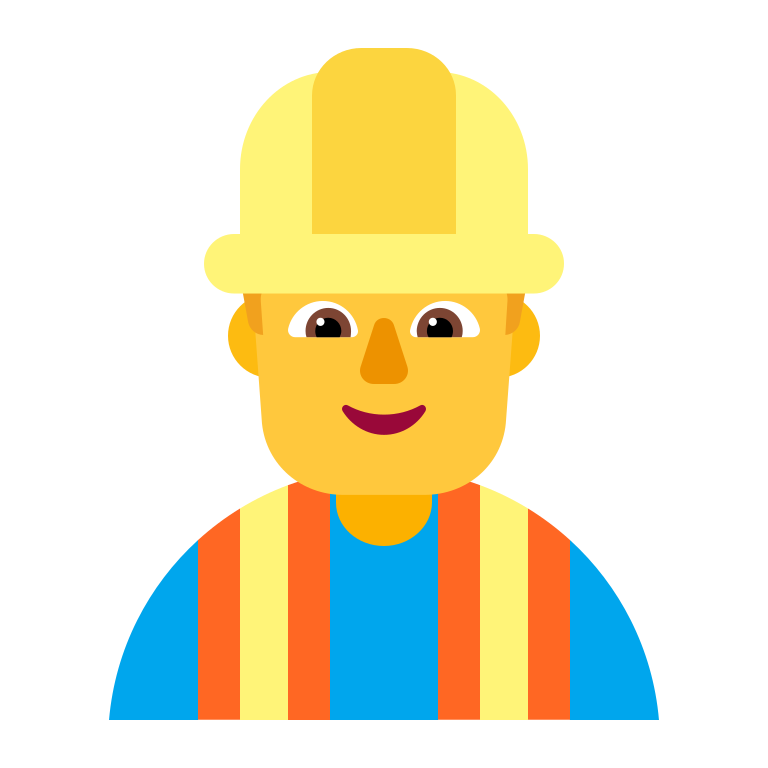
man construction worker flat default